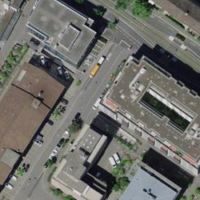
EUNIS habitat code: 54
Species observed at this site:
Malva sylvestris
Galanthus nivalis
Turdus merula
Cardamine pratensis
Ficaria verna
Chenopodium giganteum